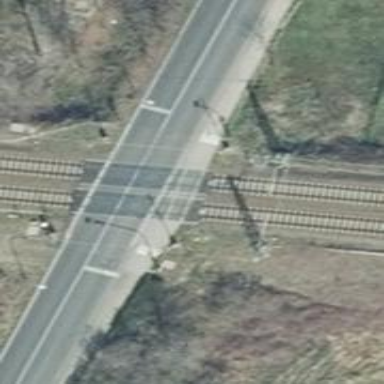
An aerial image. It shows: Level crossing along the railway.